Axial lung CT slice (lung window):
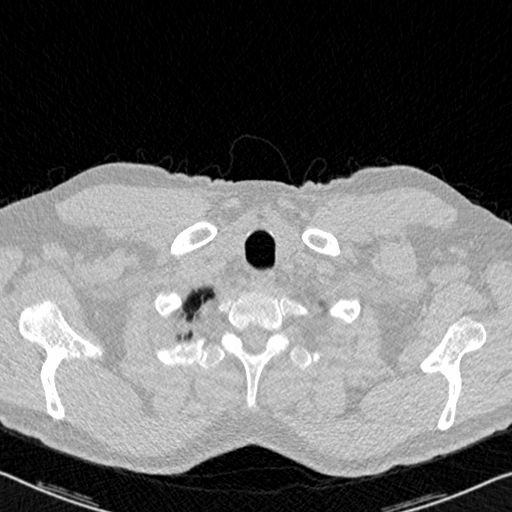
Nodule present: no